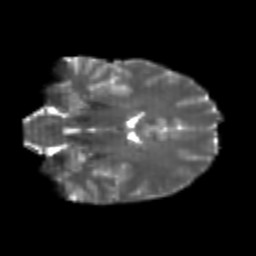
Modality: T2w
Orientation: coronal
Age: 21
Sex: male
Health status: healthy
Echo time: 0.074 s